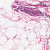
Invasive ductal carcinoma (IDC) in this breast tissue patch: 0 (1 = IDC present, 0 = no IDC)